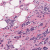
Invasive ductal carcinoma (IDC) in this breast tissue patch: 1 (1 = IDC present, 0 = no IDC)